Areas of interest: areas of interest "Nanjing Broadcasting and Television Station (Inner Ring East Line)"
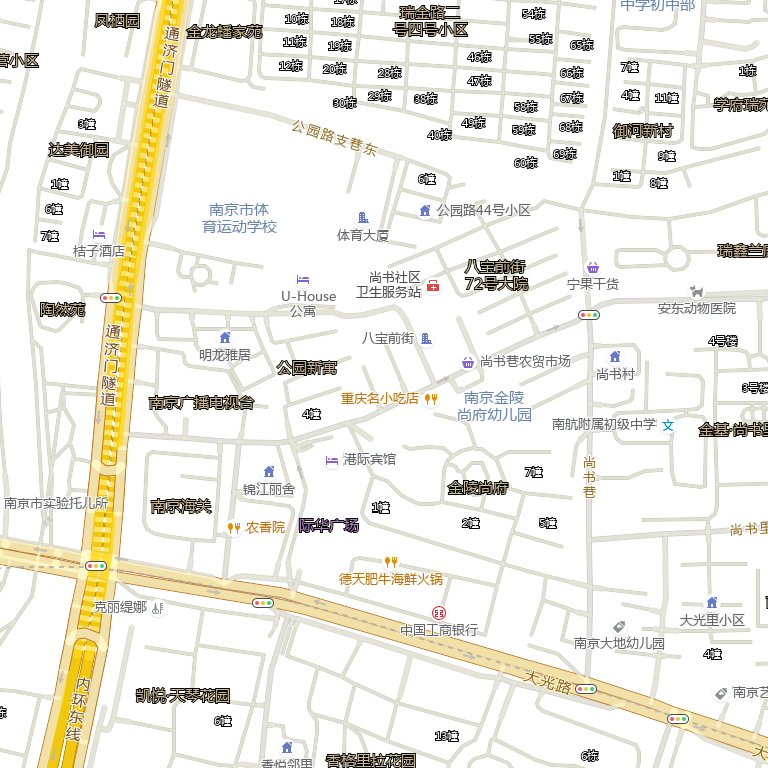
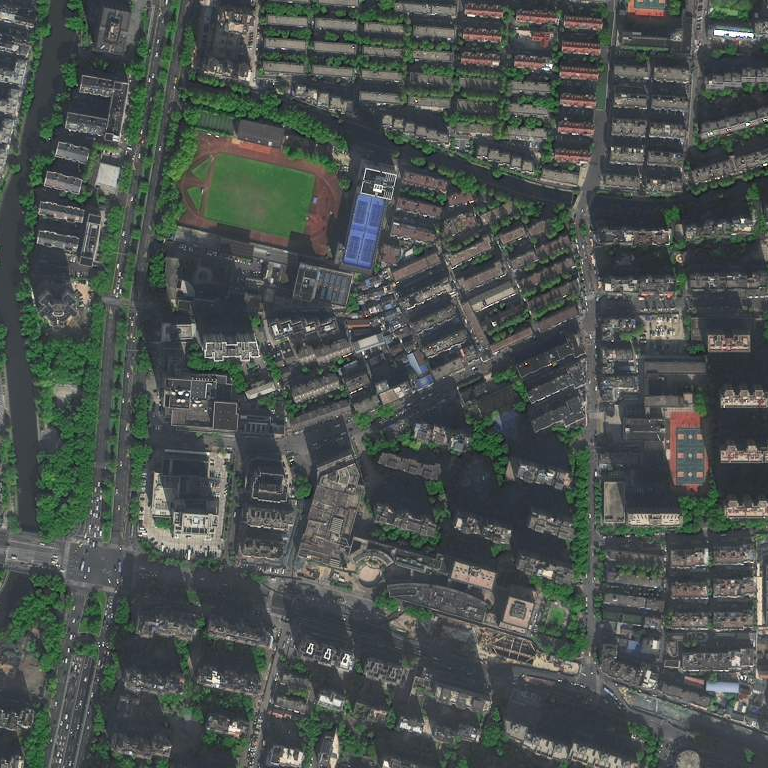